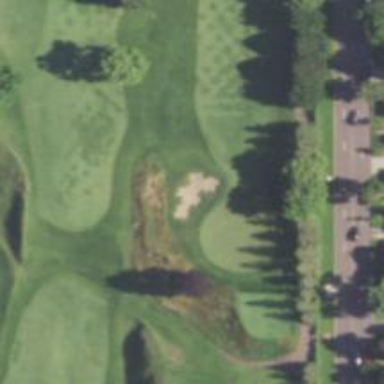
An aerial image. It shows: View of golf hole.